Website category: jobs
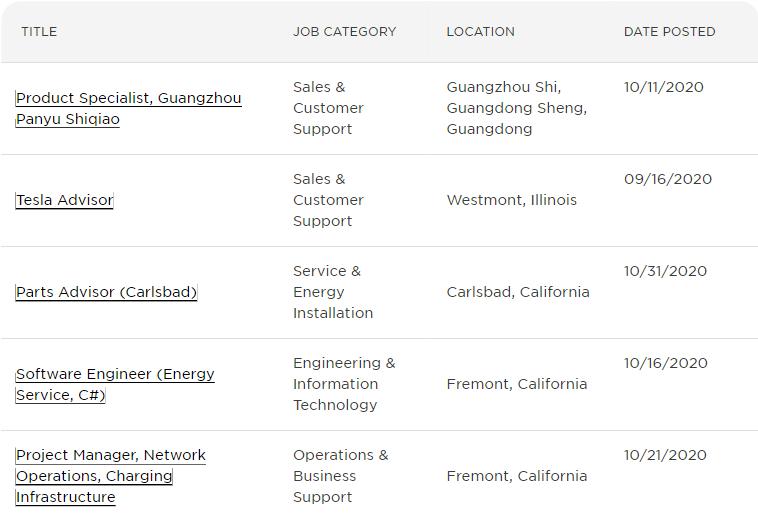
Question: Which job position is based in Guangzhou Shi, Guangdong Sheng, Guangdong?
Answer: Product Specialist, Guangzhou Panyu Shiqiao

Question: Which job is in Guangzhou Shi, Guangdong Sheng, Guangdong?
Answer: Product Specialist, Guangzhou Panyu Shiqiao

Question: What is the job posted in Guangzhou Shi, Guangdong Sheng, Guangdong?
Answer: Product Specialist, Guangzhou Panyu Shiqiao

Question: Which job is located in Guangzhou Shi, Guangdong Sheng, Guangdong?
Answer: Product Specialist, Guangzhou Panyu Shiqiao

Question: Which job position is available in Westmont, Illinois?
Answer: Tesla Advisor

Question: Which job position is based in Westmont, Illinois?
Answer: Tesla Advisor

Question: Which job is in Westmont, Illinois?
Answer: Tesla Advisor

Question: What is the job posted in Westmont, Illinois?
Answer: Tesla Advisor

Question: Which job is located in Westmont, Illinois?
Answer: Tesla Advisor

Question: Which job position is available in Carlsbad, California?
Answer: Parts Advisor (Carlsbad)

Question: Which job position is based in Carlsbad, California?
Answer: Parts Advisor (Carlsbad)

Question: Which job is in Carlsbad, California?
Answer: Parts Advisor (Carlsbad)

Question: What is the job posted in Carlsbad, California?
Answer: Parts Advisor (Carlsbad)

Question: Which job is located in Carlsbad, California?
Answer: Parts Advisor (Carlsbad)